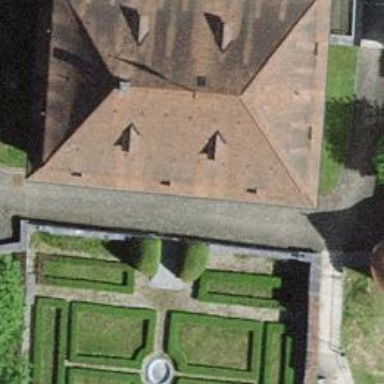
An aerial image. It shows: Stately castle with historical significance.